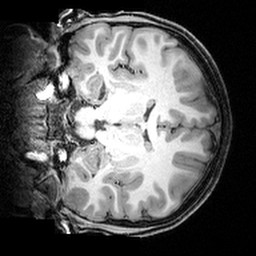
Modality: T1w
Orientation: coronal
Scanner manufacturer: siemens
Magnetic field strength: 3 T
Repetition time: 1.9 s
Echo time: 0.00397 s